Question: ... this

what should I do?
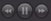
Answer: Photoshop (or whatever you use) and add those images to custom button.
You could visit sites such as <URL> and search for 'Play', 'Next', 'Back' and so on. There are a lot of buttons without need for you to make them. Then just add them to your project and use the 'custom button' type in interfacebuilder/code.